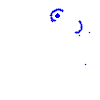
Particle: electron